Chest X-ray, PA view. Patient: 36 years old, sex F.
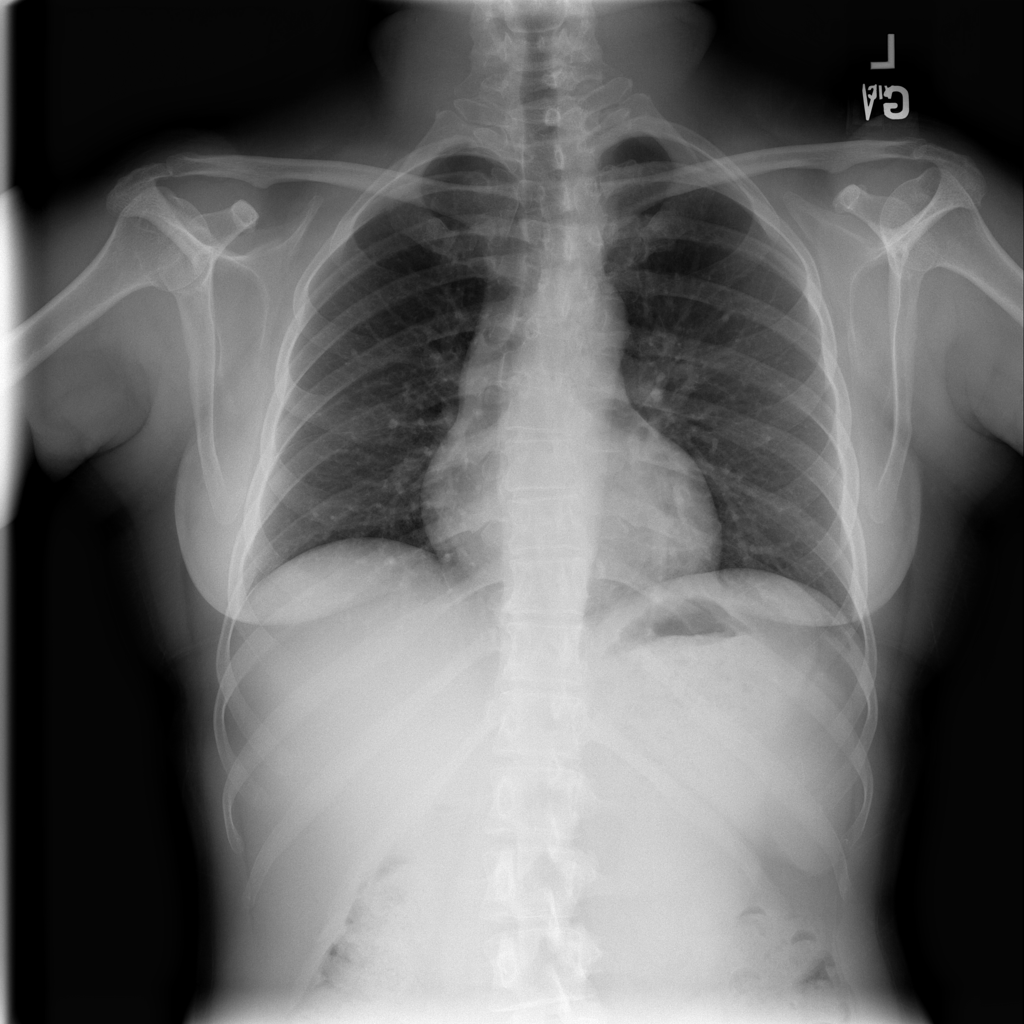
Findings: No Finding